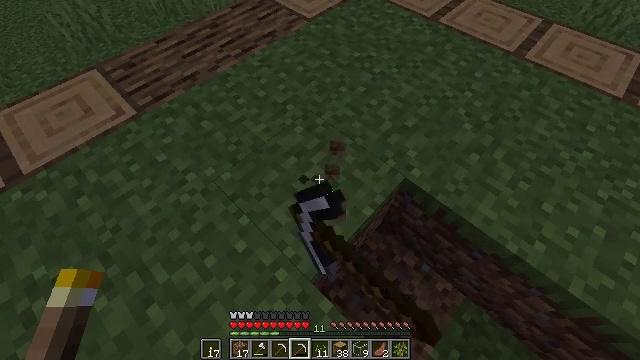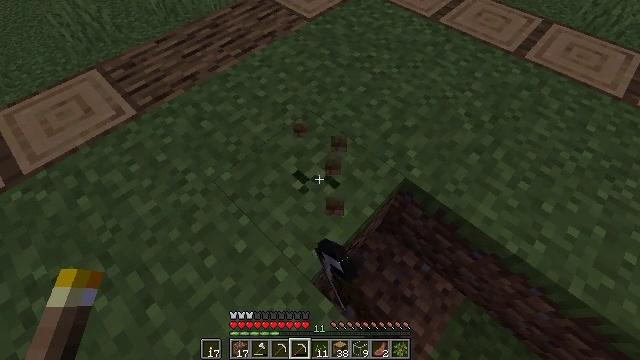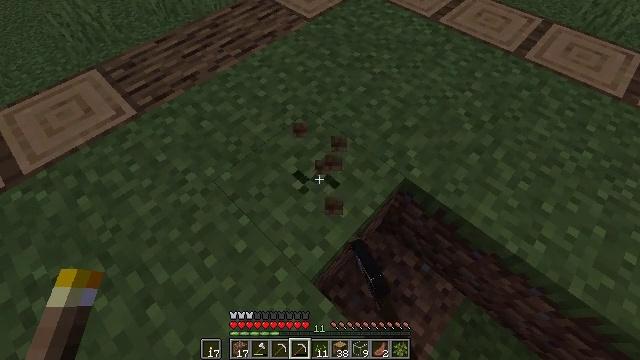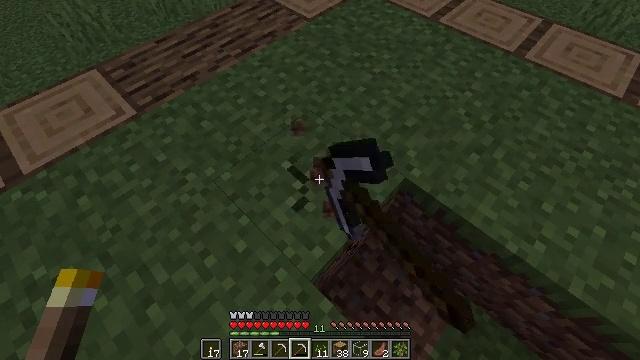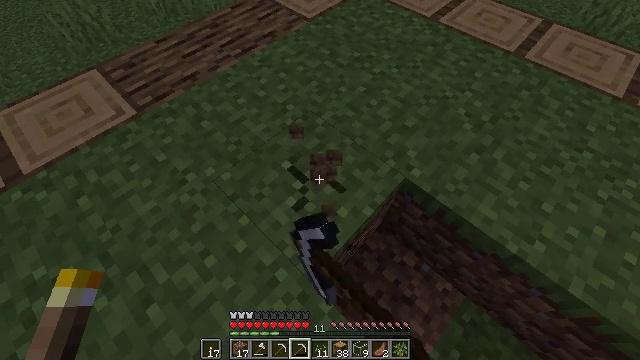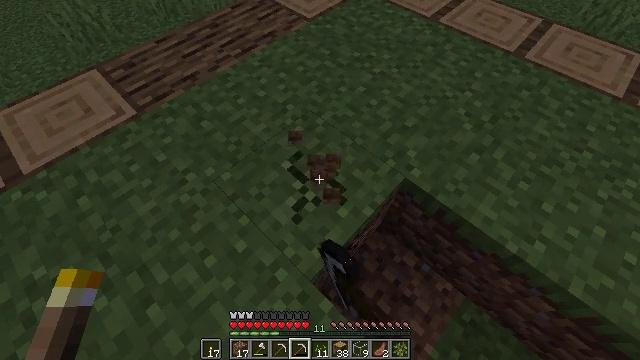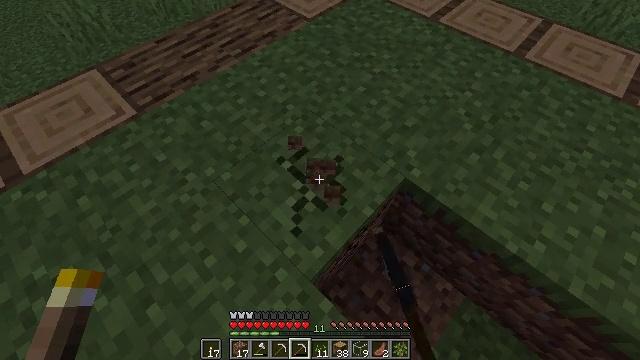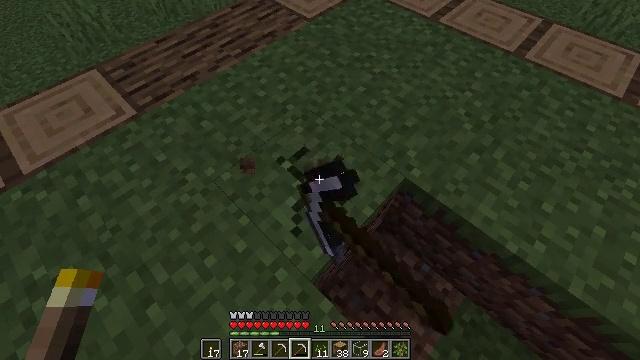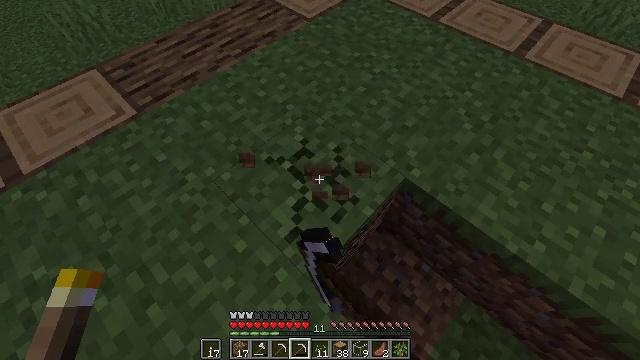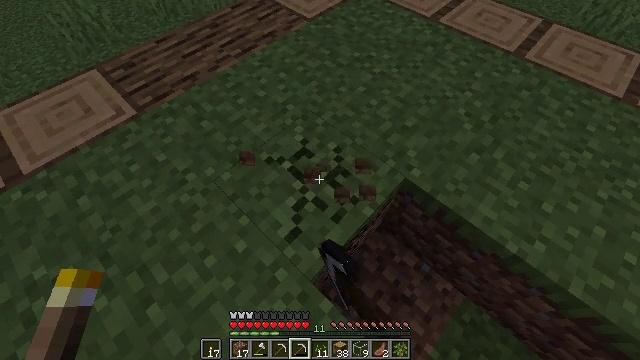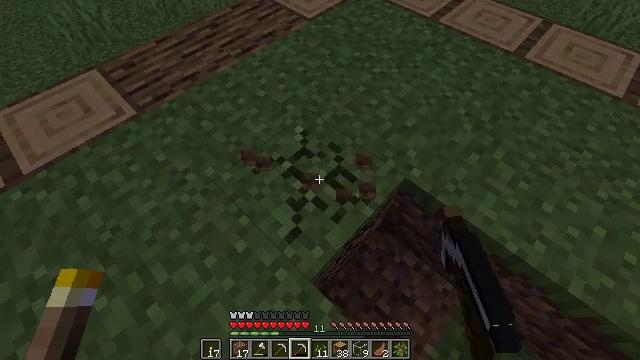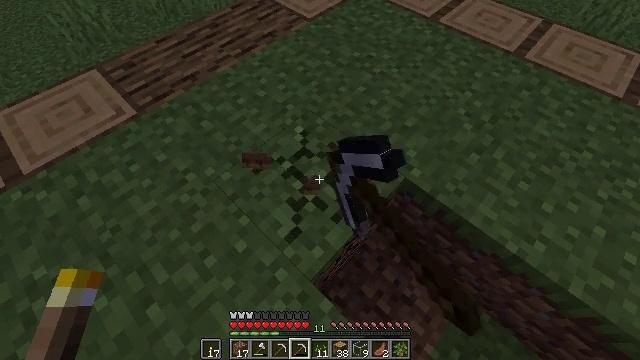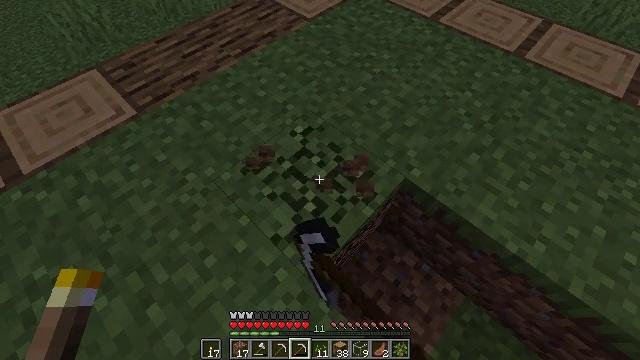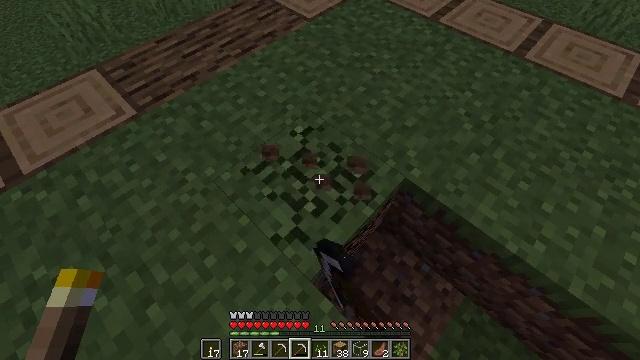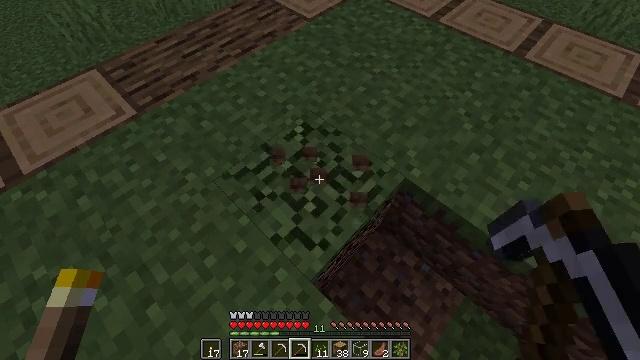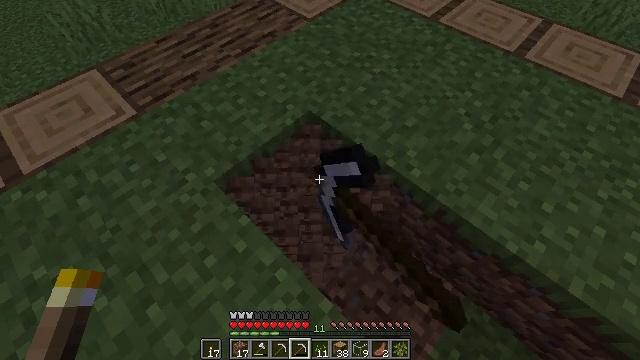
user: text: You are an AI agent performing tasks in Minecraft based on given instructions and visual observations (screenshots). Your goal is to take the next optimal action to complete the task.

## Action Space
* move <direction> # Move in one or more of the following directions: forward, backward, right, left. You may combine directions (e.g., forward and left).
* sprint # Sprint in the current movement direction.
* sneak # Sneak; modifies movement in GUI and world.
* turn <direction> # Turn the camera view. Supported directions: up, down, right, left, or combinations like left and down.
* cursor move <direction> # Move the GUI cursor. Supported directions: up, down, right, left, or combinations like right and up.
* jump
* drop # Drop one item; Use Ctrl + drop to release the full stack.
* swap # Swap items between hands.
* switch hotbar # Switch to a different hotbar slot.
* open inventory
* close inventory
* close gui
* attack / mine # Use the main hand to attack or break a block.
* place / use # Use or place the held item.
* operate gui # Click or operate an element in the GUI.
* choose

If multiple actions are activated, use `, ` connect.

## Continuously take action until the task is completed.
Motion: motion action
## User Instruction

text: Gather grass block for landscaping.
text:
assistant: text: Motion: attack / mine
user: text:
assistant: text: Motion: attack / mine
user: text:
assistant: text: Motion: attack / mine
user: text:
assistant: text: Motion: attack / mine
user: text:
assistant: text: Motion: attack / mine
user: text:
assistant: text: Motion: attack / mine
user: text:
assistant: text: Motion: attack / mine
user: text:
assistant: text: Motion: attack / mine
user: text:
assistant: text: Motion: attack / mine
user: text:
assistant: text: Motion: attack / mine
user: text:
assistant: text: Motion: attack / mine
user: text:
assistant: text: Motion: attack / mine
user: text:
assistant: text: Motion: attack / mine
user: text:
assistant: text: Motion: attack / mine
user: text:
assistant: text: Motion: attack / mine
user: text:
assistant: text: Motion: attack / mine
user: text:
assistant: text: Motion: attack / mine
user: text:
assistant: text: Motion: attack / mine
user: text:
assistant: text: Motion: attack / mine
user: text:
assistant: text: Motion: attack / mine
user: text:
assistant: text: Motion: attack / mine
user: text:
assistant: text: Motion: no_op
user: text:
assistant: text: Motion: no_op
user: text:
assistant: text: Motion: turn right
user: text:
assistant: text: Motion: move forward, turn right
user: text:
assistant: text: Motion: move forward
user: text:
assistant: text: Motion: move forward
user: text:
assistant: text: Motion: move forward
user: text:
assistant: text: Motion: move forward
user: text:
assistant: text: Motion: move forward, turn left